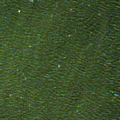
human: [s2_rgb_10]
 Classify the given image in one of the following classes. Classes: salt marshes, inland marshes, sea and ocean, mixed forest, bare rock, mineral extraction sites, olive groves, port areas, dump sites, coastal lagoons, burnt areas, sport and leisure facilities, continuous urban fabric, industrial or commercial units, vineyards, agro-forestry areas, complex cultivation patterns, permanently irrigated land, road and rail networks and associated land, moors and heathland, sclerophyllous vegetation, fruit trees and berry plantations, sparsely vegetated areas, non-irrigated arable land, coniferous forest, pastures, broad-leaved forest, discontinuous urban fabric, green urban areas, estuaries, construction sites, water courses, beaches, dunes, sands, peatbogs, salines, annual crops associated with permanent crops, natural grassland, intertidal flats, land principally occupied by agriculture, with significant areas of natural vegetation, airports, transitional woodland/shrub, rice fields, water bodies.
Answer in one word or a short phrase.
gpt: sea and ocean